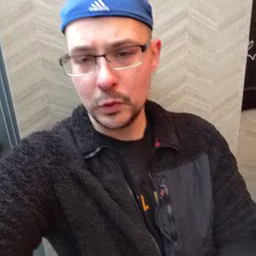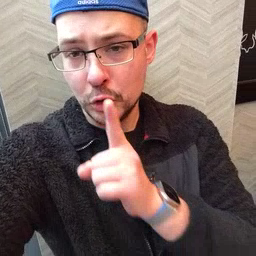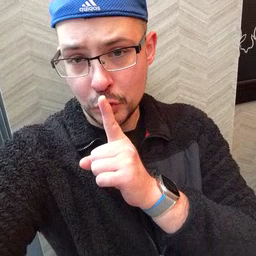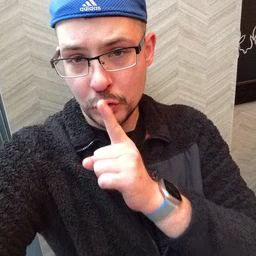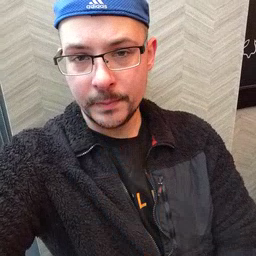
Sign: shhh